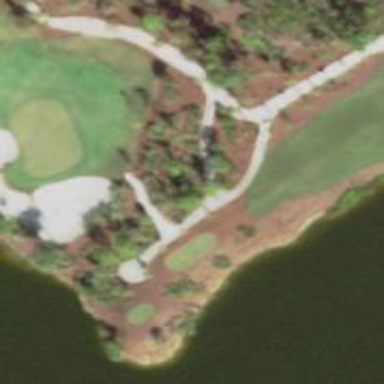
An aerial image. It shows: Footway that resembles golf path.